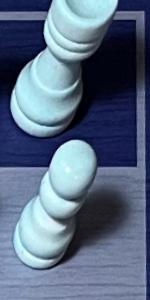
Label: Pawn_White